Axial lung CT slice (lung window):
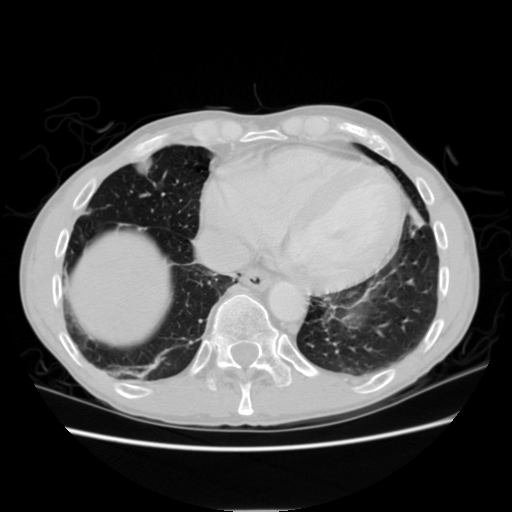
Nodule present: yes
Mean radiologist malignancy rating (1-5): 4.5